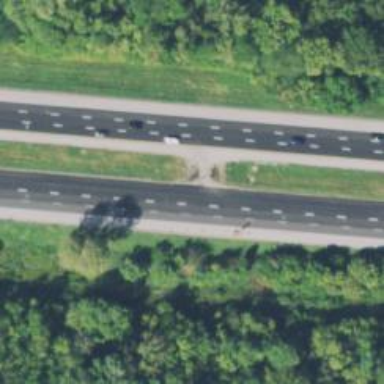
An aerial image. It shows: Motorway with embankment.